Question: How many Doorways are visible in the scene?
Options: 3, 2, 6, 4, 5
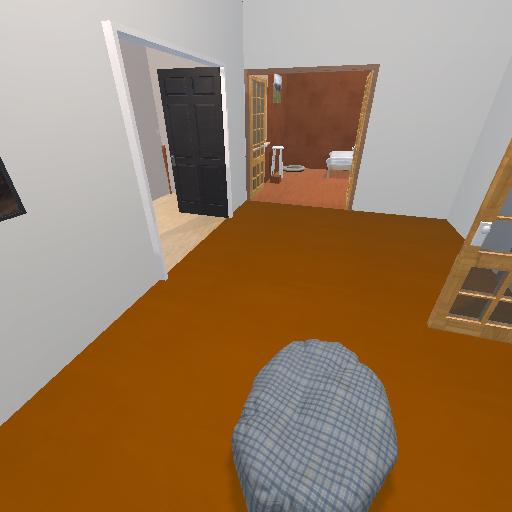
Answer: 3